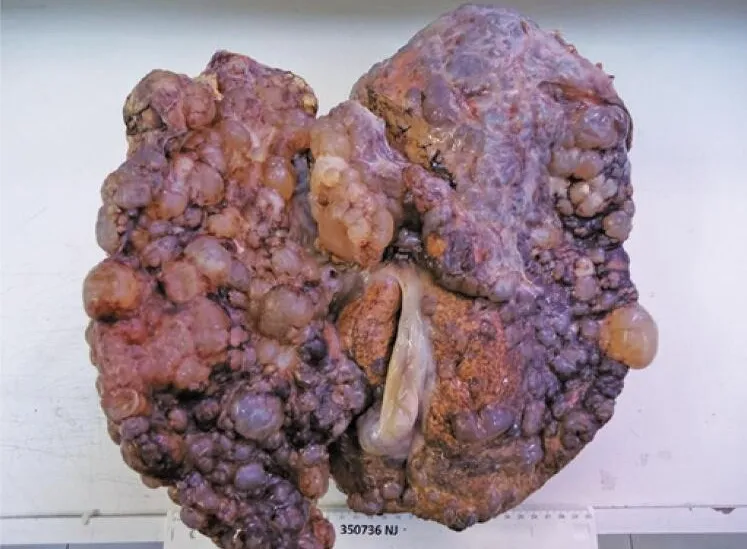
Surgical specimen - liver parenchyma replaced by multiple cysts.
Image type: pathology (immunostaining)